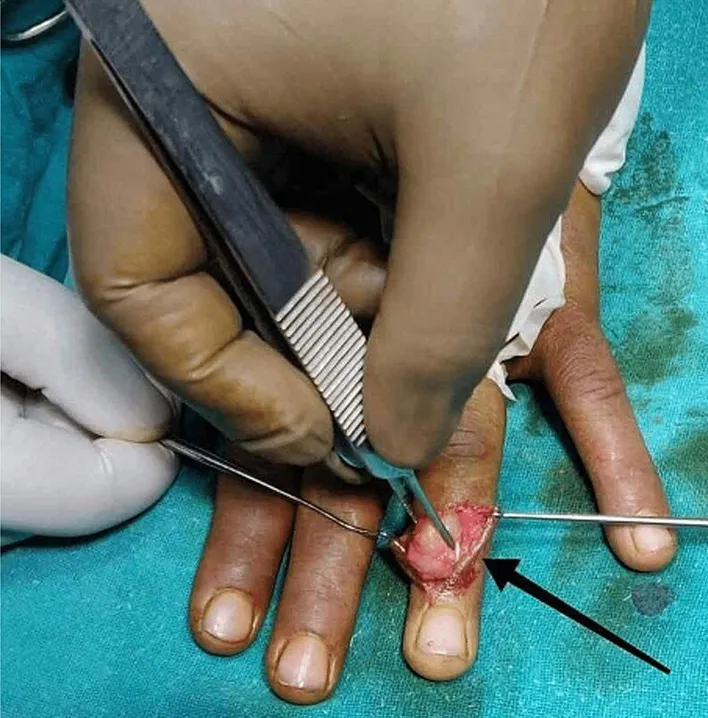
intraoperative image of removal of mass.
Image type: medical_photograph (other_medical_photograph)